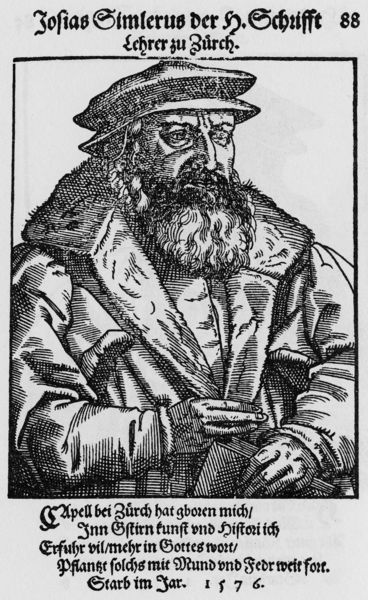
Titel: Bildnis des Josias Simmler (Simlerus)
Künstler: Tobias Stimmer
Institution: (Seriendruck)
Schlagwörter: dunkel, hand, mann, schatten, umhang, weiß, finger, grau, hell, hut, nase, profil, schwarz, zeichnung, blick, hochformat, ornament, alt, bart, hemd, jacke, kappe, mütze, augen, bibel, böse, falten, gesicht, kragen, pelz, rahmen, tod, tot, bild, bildnis, hände, portrait, porträt, mantel, adel, gotik, locken, renaissance, holzschnitt, schrift, man, lehrer, grafik, graphik, linien, weis, rand, kaiser, könig, ernst, inschrift, streng, brauen, grimmig, deutsch, faltenwurf, revers, buch, druck, lithographie, schnitt, schwarz-weiss, schweiz, schraffur, radierung, stich, text, buchstaben, fürst, halbprofil, mittelalter, kupferstich, heilige schrift, schwrz, zeicnung, zürich, frühe neuzeit, reformation, tobias, wieß, josias, jonas, simlerus, 88, 1576, jesaja, mützt, bibel heilige schrift